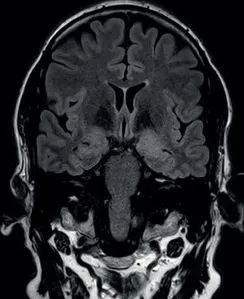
MRI at the time of presentation. Coronal FLAIR. Show cortical thickening and hyper intense signal in the medial aspect of bilateral temporal lobes Left>Right.
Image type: radiology (mri)